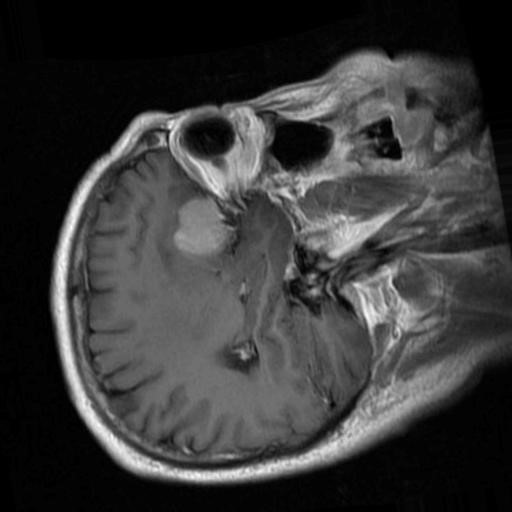
Label: brain_menin